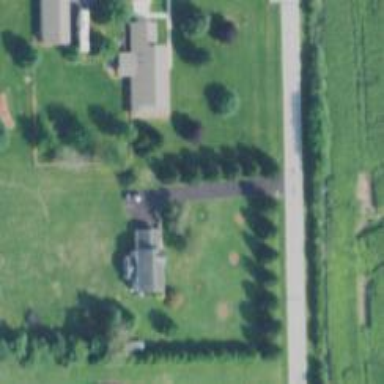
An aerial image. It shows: Driveway leading to service road.